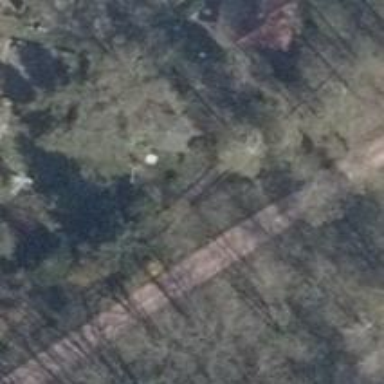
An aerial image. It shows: Service road.